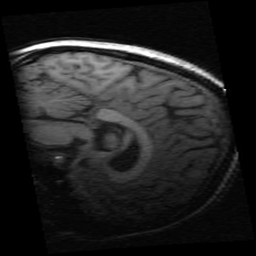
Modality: inplaneT1
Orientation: sagittal